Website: home-depot
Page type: billing-address
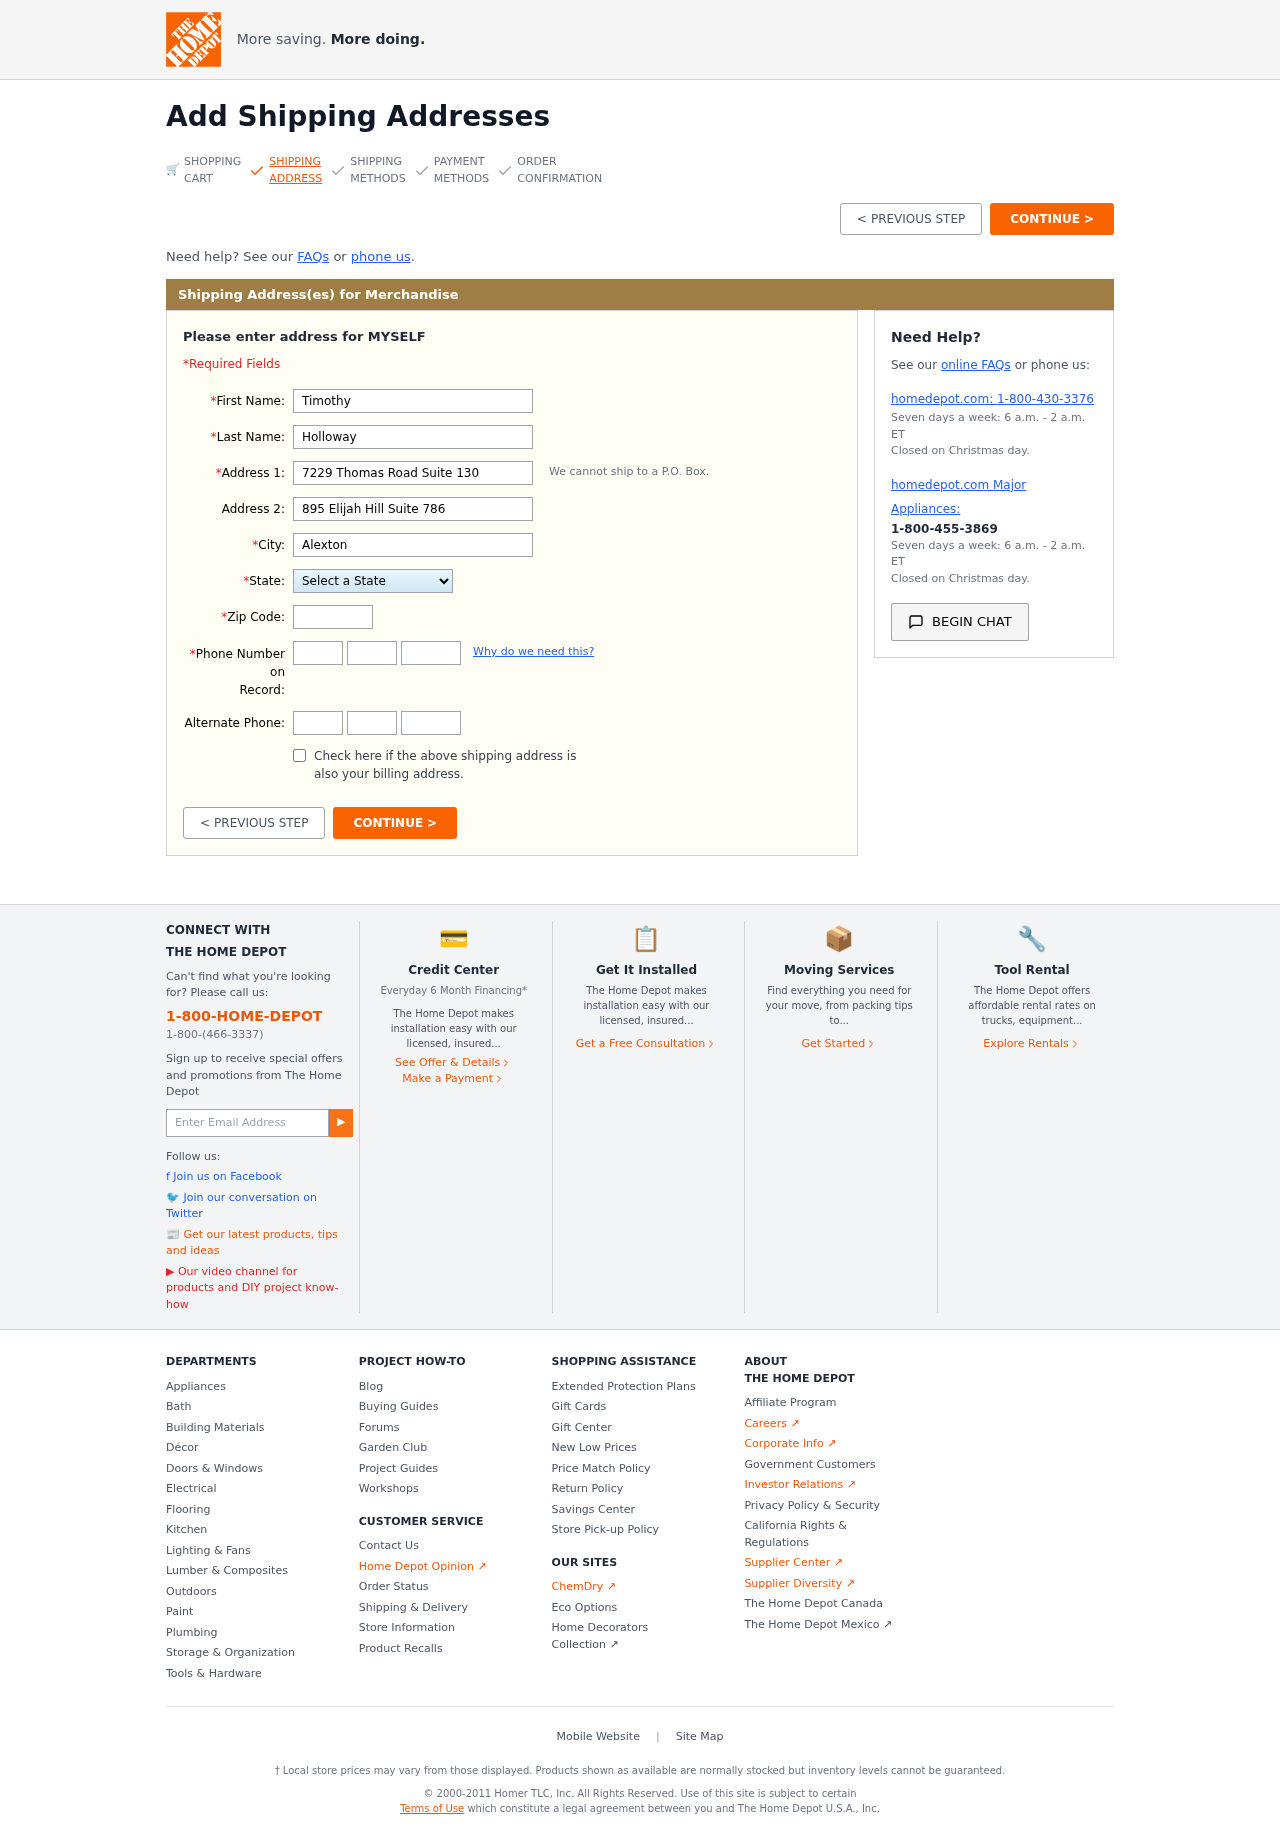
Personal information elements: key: PII_STATE
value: VI
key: PII_FIRSTNAME
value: Timothy
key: PII_LASTNAME
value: Holloway
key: PII_STREET
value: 7229 Thomas Road Suite 130
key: PII_STREET2
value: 895 Elijah Hill Suite 786
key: PII_CITY
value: Alexton
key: PII_POSTCODE
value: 22297
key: PII_PHONE_AREA
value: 684
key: PII_PHONE_PREFIX
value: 297
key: PII_PHONE_LINE
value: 0472